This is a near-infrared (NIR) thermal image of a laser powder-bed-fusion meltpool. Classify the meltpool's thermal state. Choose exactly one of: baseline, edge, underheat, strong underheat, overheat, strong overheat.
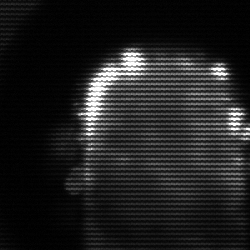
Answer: baseline